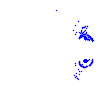
Particle: electron